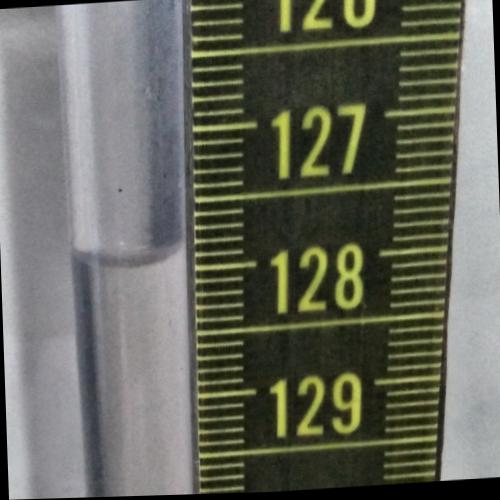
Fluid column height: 127.9 cm